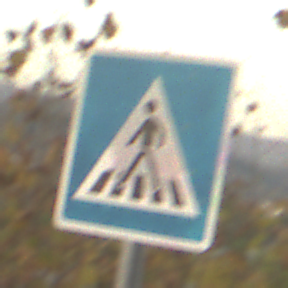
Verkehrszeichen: FussgaengerueberwegRechts
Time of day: SunriseSunset
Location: Outdoor (Nature)
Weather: PartlyCloudy
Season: NotSpecified
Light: Natural